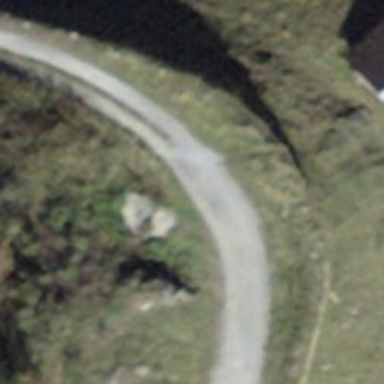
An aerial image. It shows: Service road for backcountry hiking.